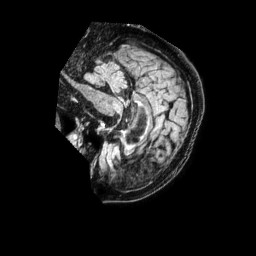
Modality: FLAIR
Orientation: sagittal
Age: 66
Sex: male
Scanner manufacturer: philips
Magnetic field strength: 1.5 T
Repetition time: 4.8 s
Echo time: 0.3364 s